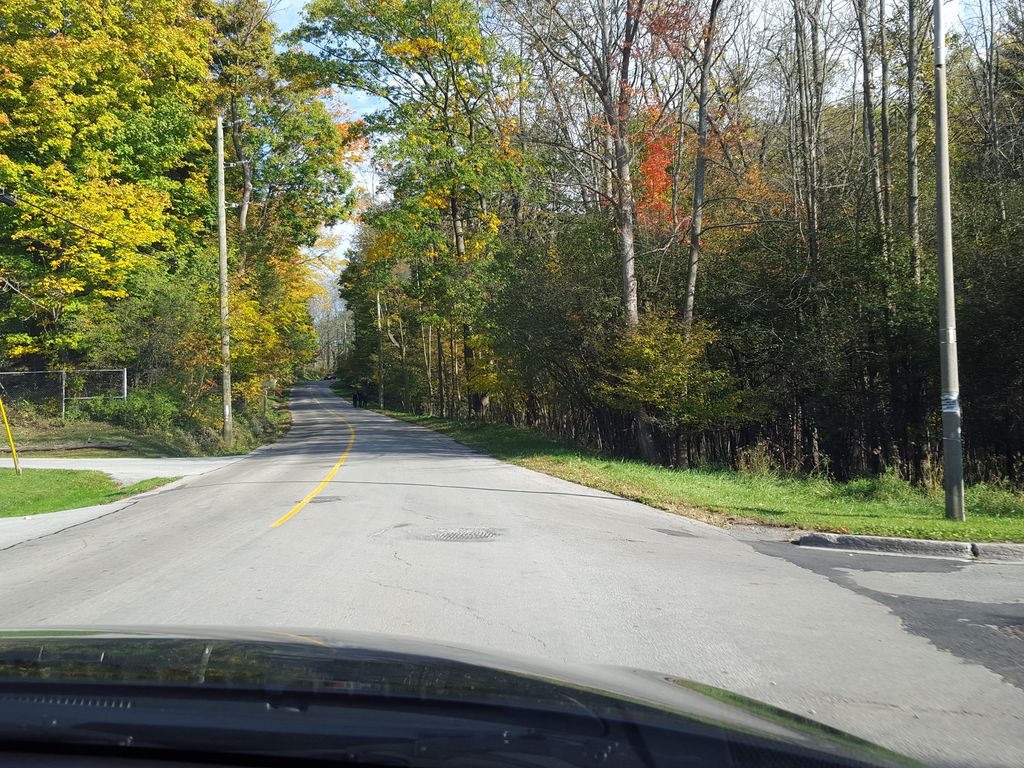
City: hamilton